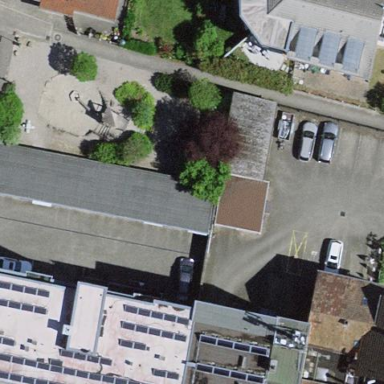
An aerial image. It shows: Playground area for leisure land.